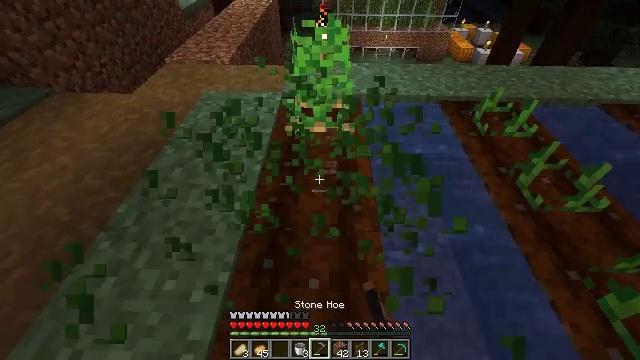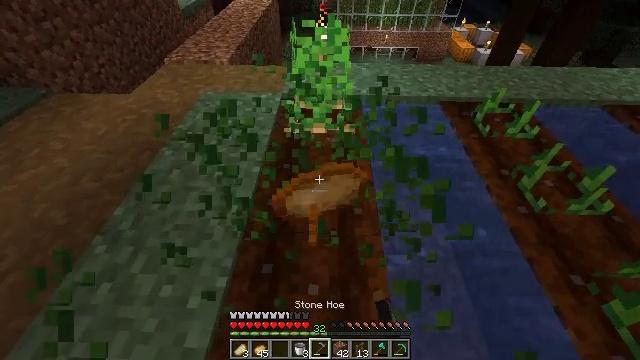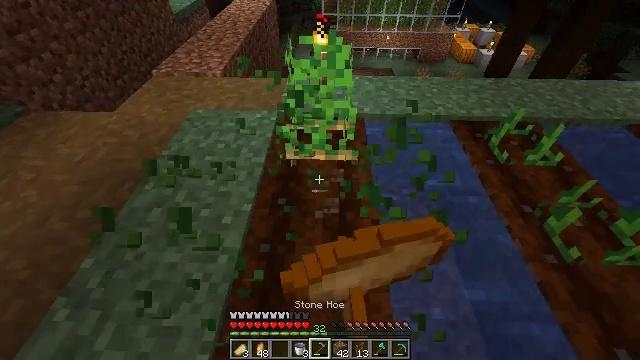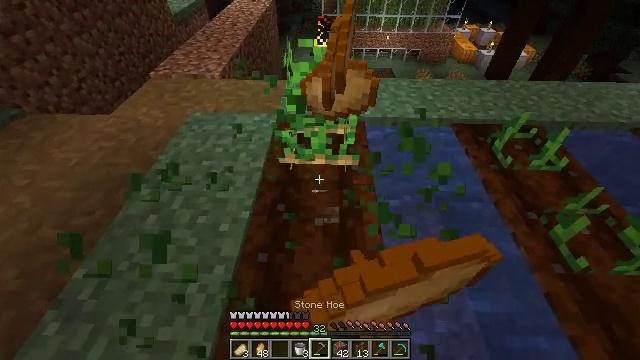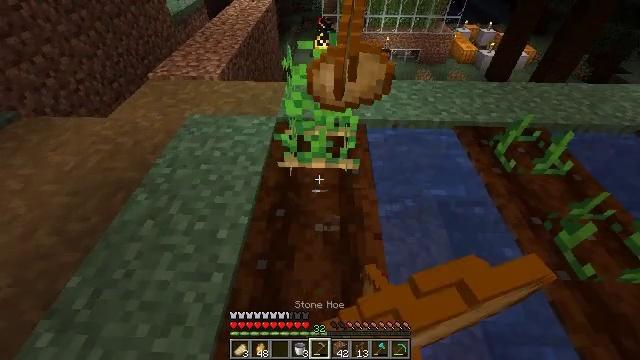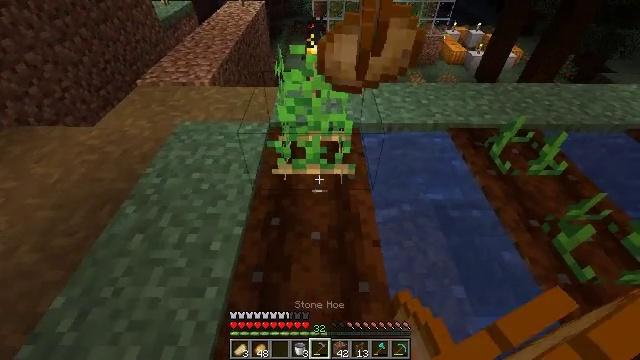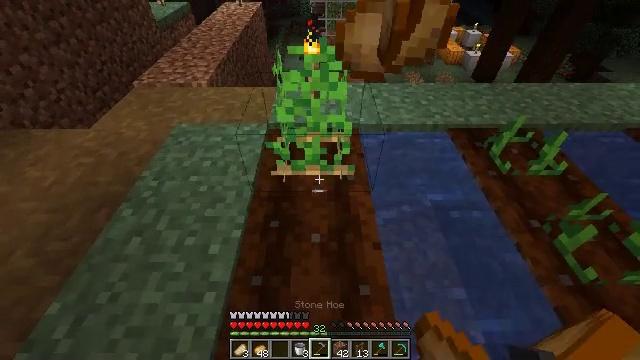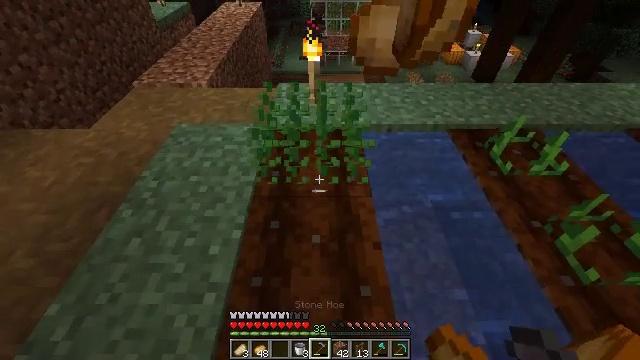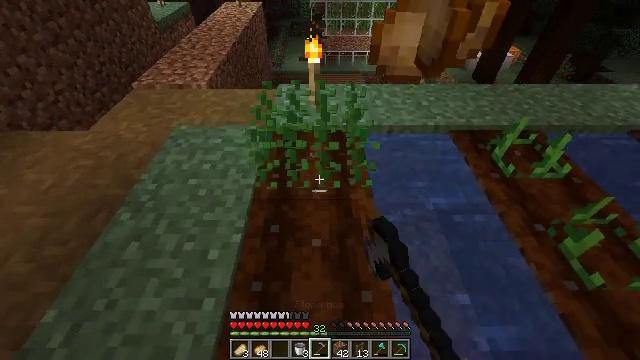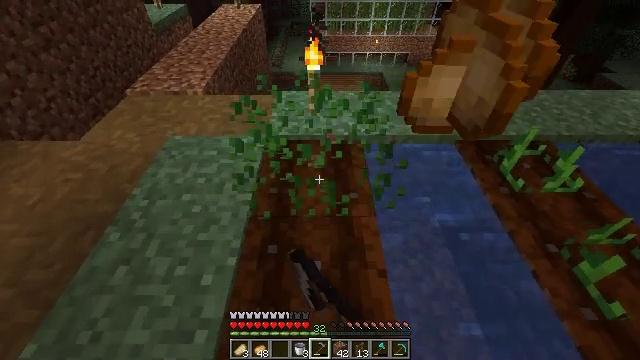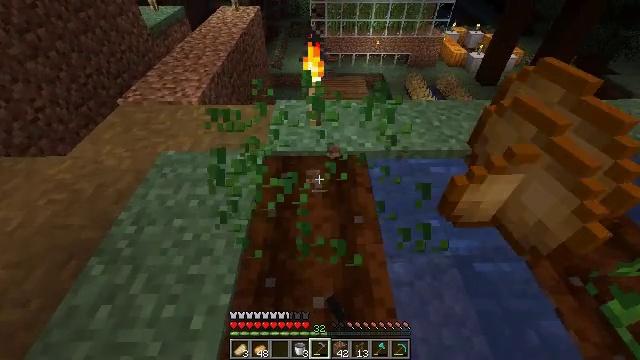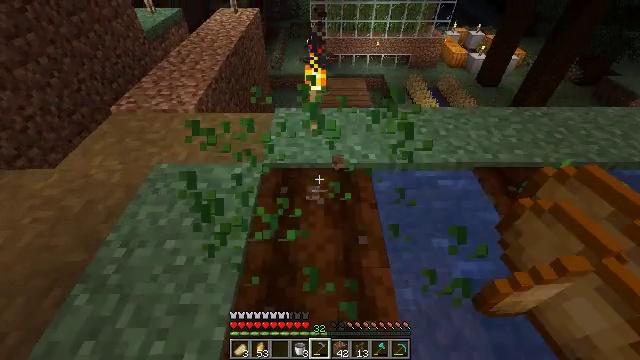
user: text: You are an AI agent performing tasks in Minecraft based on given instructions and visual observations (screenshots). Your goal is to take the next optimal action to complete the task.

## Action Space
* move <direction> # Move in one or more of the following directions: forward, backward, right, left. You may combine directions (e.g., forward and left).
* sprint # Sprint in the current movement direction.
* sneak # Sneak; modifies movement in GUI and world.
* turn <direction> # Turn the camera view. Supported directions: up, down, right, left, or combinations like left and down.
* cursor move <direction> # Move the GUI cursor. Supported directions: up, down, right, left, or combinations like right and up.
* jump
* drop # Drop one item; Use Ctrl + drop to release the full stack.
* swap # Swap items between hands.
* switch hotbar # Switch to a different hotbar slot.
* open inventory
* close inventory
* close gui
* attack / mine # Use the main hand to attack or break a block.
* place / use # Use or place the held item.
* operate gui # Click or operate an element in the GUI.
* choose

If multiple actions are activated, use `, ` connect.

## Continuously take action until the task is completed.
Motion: motion action
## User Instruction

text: Collect potatoes from the garden.
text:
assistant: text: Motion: move forward
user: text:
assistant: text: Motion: move forward
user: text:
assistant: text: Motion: no_op
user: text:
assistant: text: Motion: no_op
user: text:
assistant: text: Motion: turn right
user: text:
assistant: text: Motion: no_op
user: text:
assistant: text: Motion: attack / mine
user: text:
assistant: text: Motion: move forward, attack / mine
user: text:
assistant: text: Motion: move forward, attack / mine
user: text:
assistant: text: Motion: move forward
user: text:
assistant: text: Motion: move forward
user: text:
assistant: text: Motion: no_op